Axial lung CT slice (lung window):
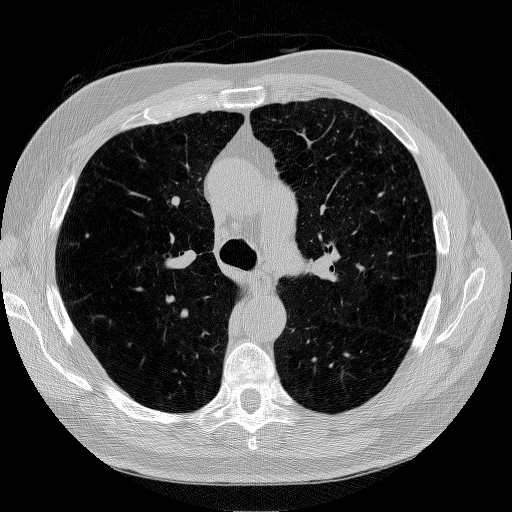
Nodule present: no